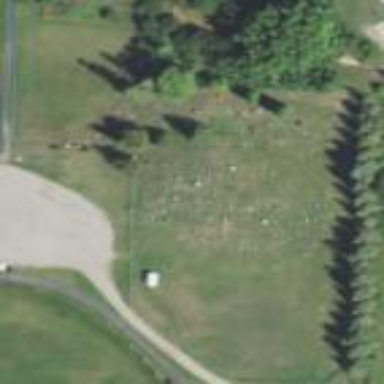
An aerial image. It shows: Cemetery.